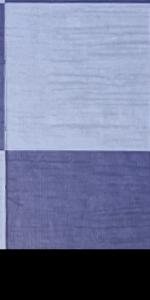
Label: Empty